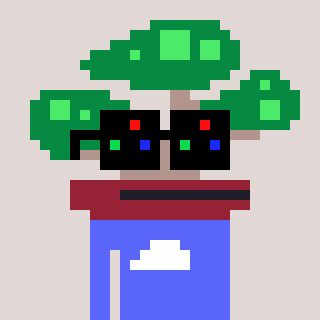
a pixel art character with square black sunglasses, a bonsai-shaped head and a purple-colored body on a warm background